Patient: sex M, age 51
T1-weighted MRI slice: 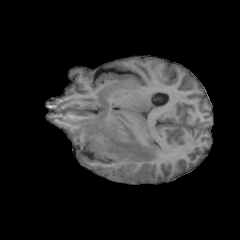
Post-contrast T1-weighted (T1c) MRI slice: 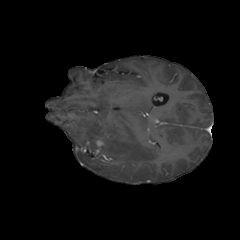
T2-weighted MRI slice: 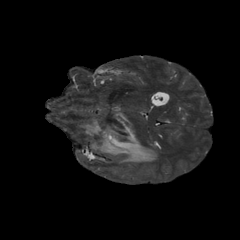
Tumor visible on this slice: yes
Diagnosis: Glioblastoma, IDH-wildtype
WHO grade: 4